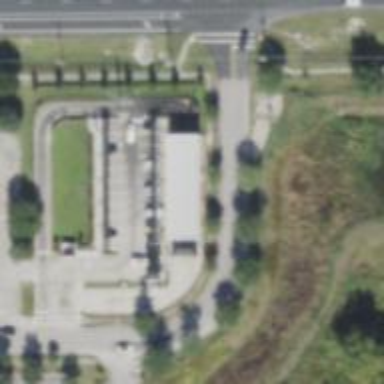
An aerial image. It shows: Building housing car wash facility.